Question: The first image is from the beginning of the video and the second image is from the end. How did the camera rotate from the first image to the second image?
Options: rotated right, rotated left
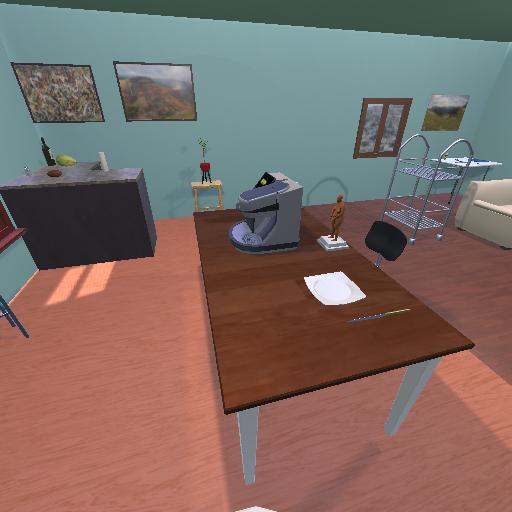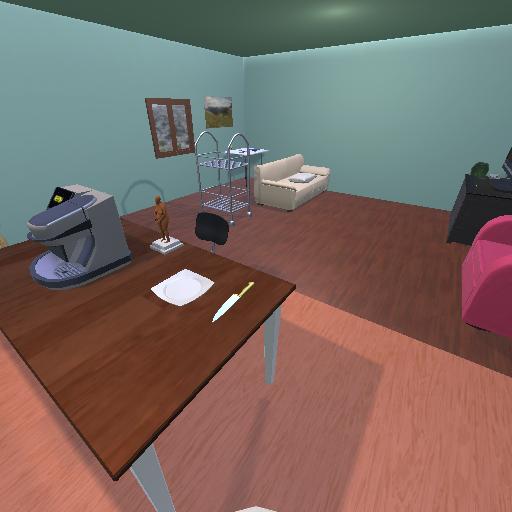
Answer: rotated right